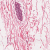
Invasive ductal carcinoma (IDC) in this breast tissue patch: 0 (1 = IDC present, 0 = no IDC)